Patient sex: F
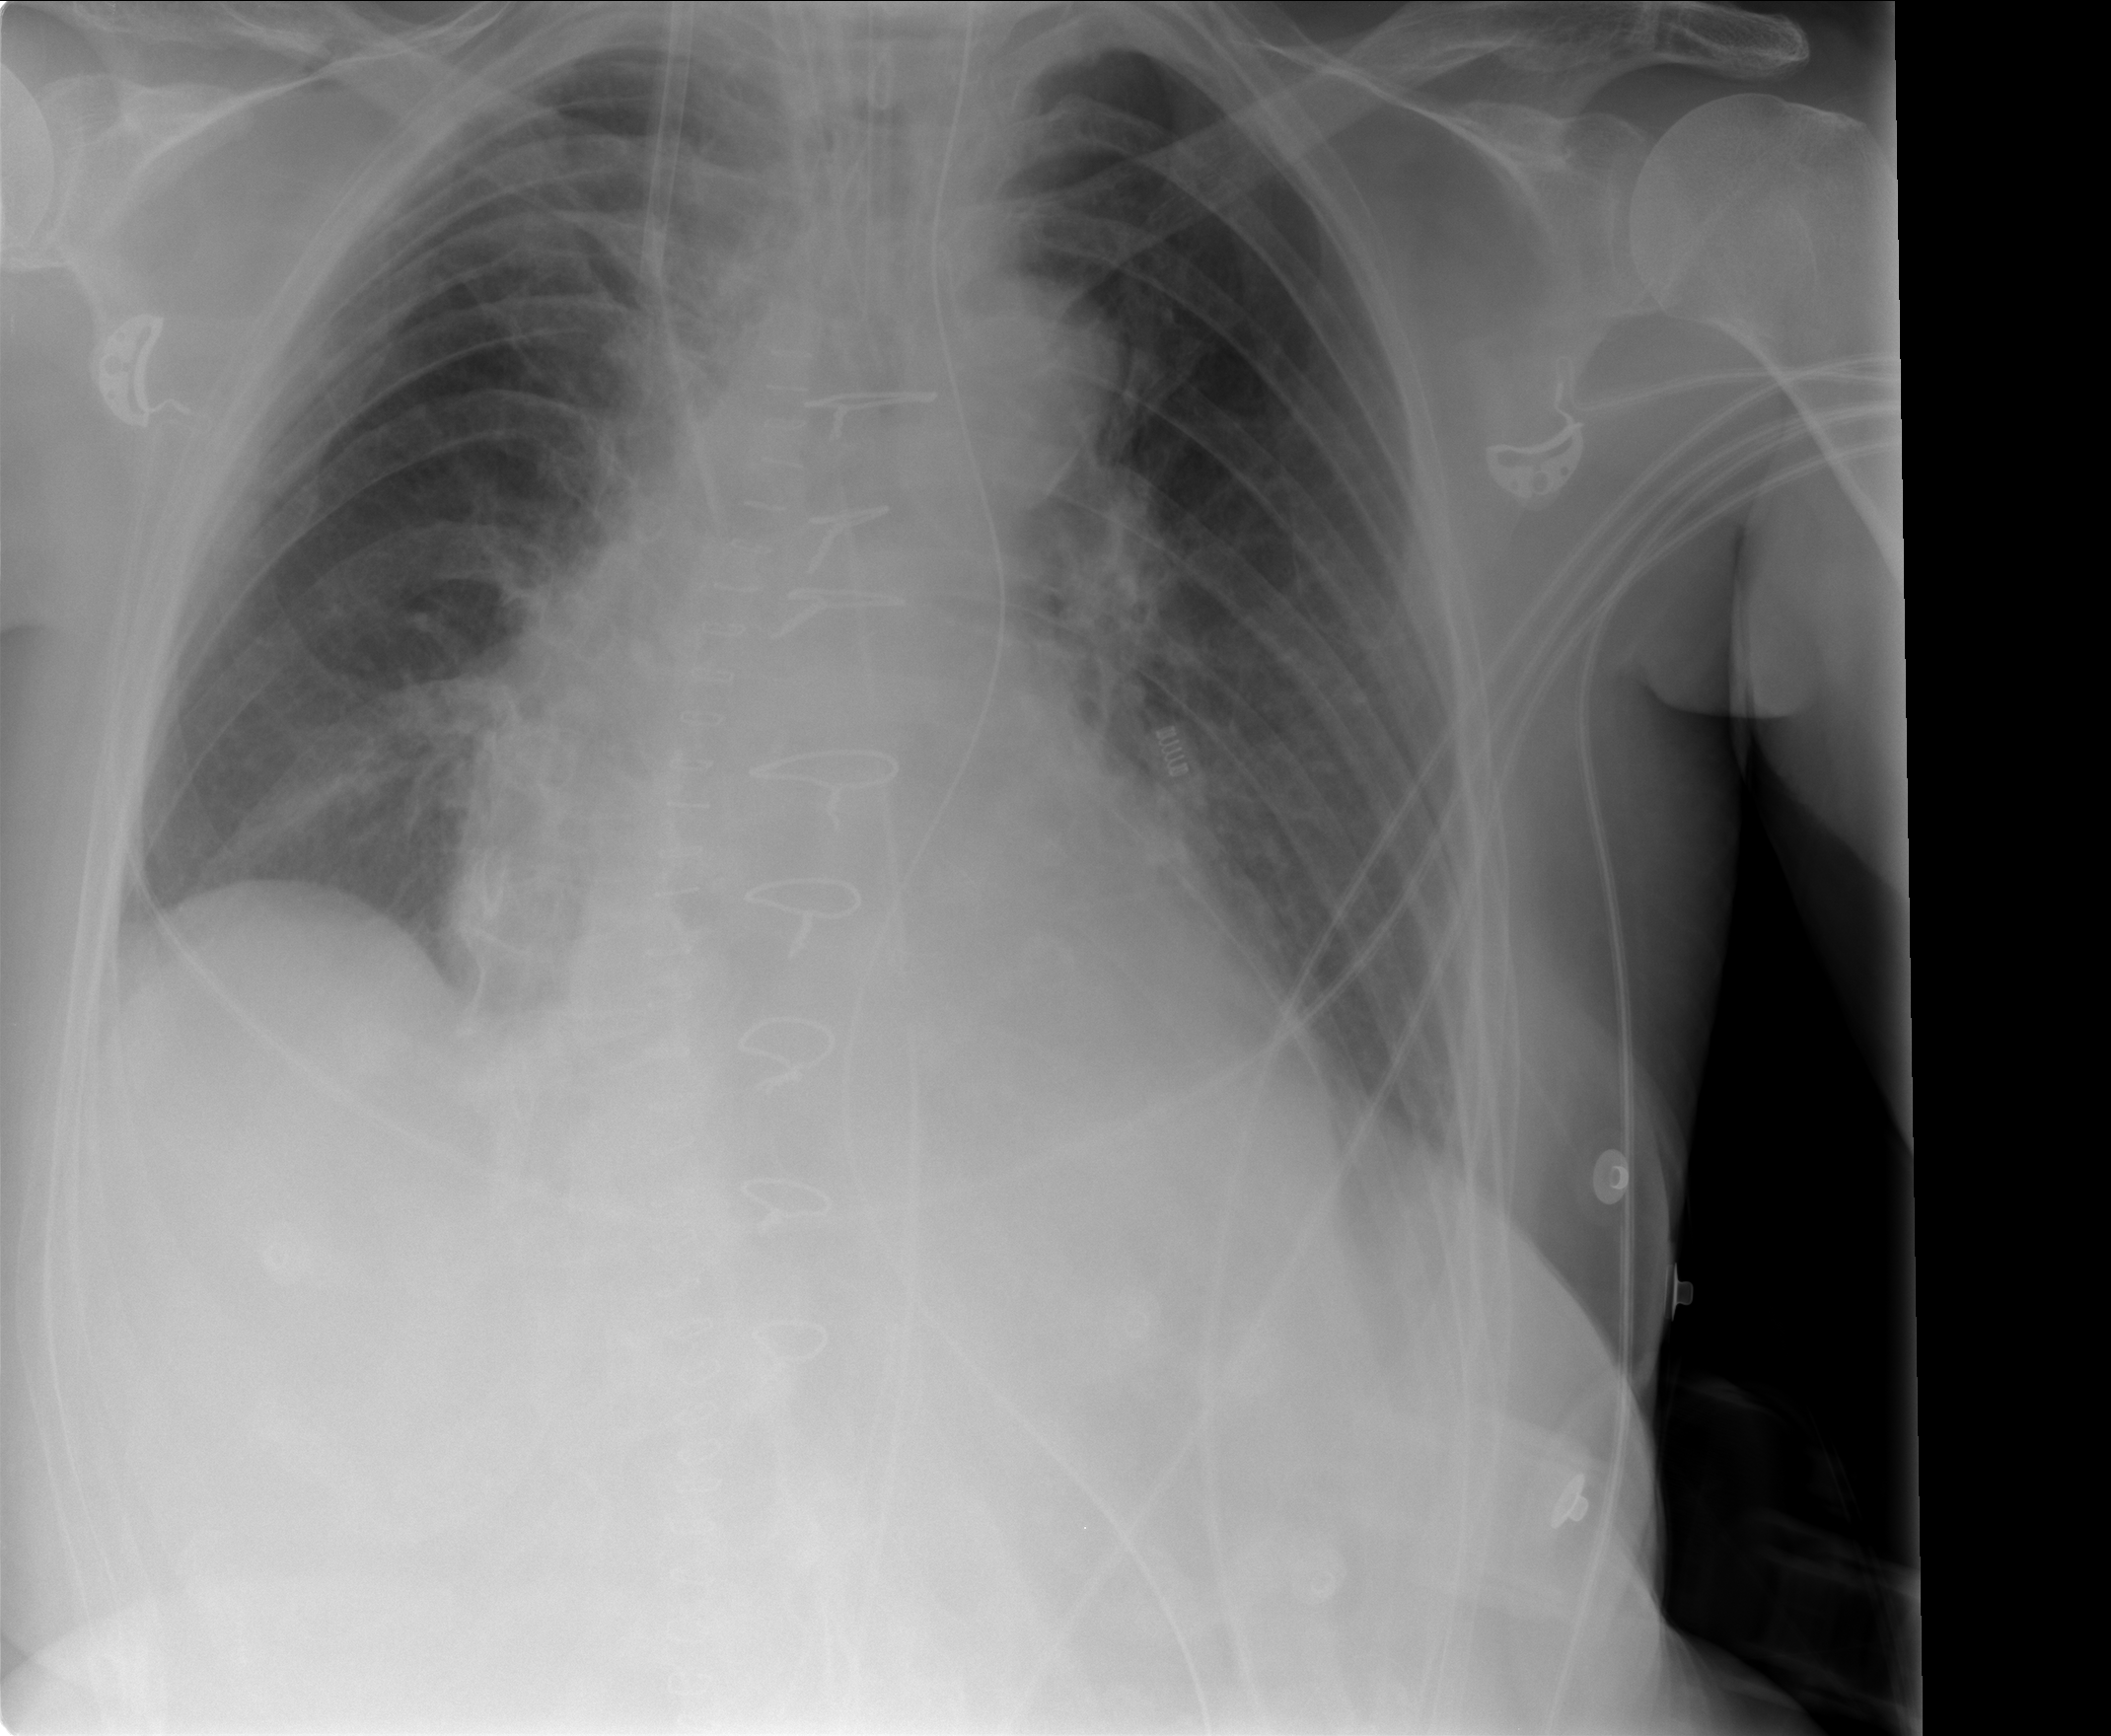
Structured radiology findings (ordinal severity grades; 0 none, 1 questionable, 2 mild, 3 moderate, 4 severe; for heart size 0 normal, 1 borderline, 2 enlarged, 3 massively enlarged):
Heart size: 0
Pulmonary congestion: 0
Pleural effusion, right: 0
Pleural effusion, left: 0
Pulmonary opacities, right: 0
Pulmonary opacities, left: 0
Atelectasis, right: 1
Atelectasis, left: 1